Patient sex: F
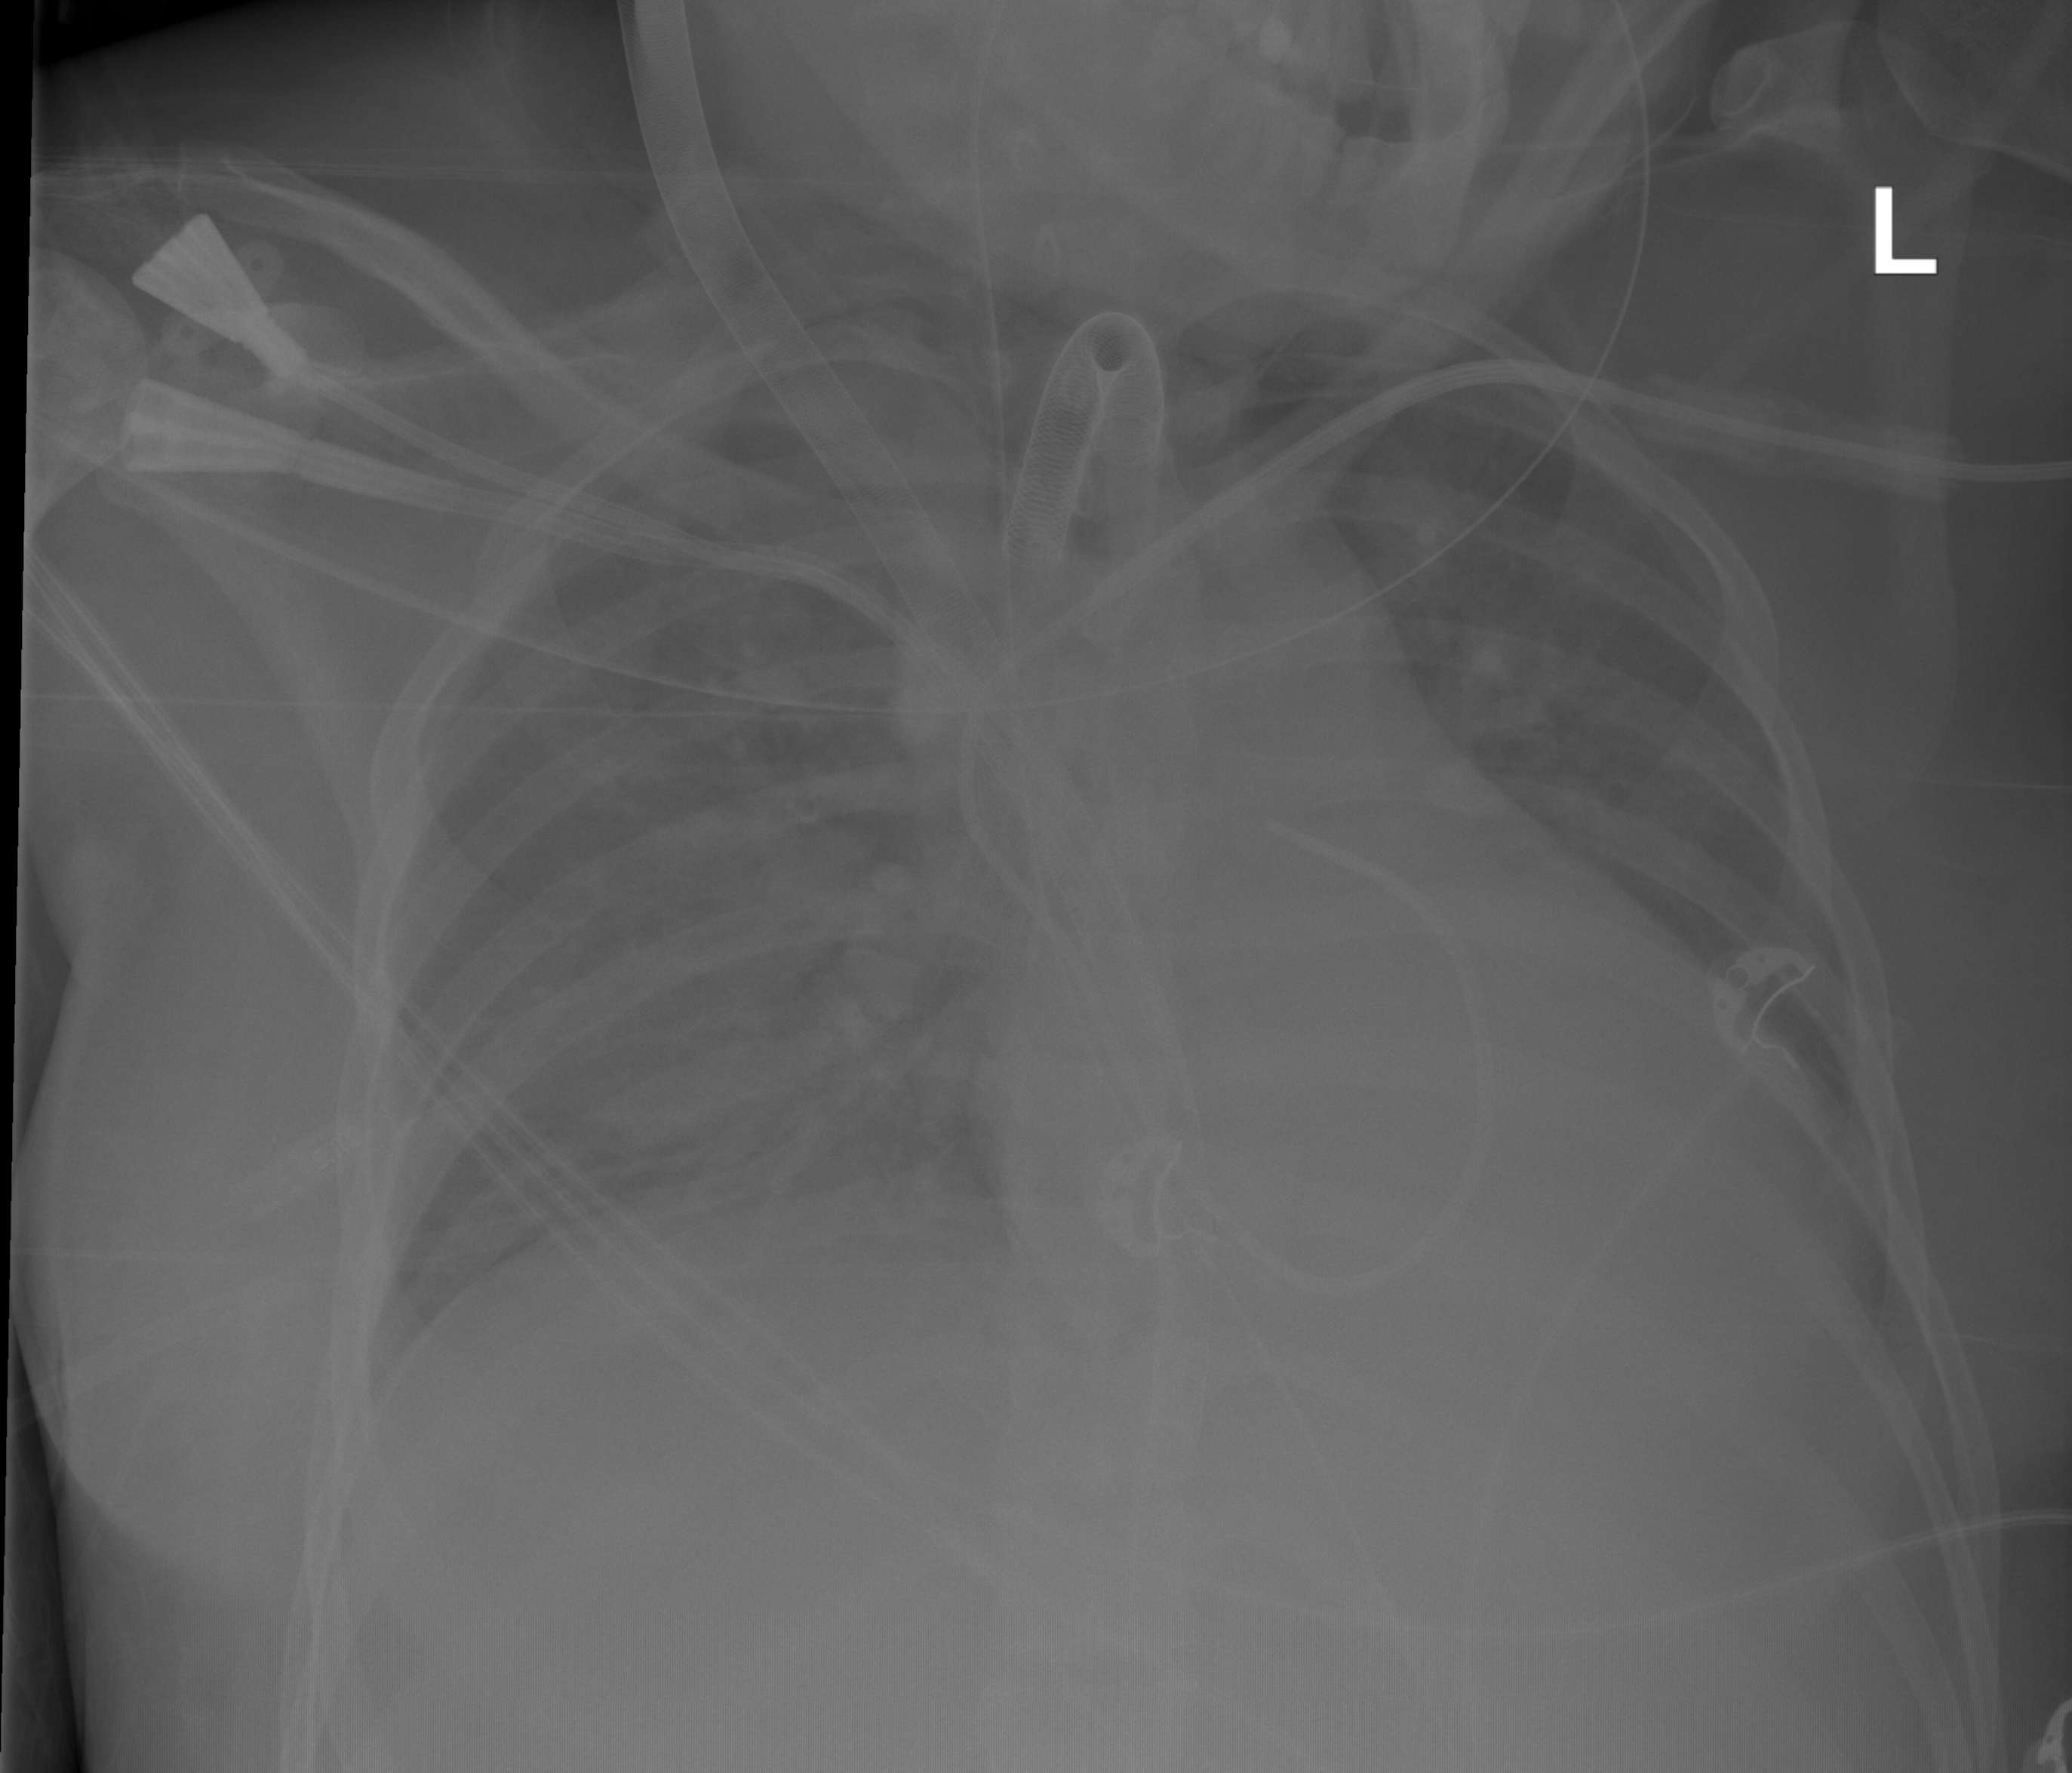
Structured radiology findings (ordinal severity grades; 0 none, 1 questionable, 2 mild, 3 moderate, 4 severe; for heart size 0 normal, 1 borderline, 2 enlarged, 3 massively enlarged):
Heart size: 1
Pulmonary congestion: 2
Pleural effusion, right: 0
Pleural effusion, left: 0
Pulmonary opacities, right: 3
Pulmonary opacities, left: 2
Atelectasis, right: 2
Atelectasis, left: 0